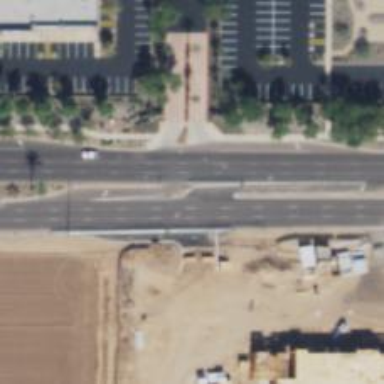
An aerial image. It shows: Secondary link road with asphalt surface.